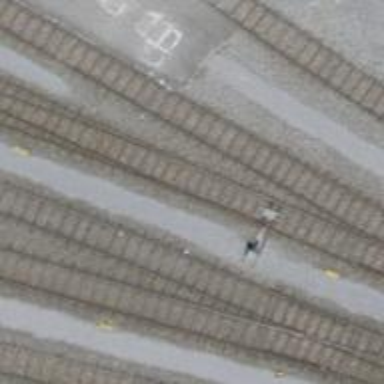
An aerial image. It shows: Single track railway in yard.